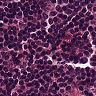
Metastatic tissue present: no